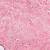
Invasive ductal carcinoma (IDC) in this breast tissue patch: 0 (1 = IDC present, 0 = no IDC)